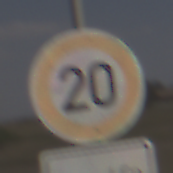
Verkehrszeichen: Geschwindigkeit20
Zusatzzeichen unten: ZeitangabenMitBeschraenkungAufWochentage8
Umgebung: Outdoor, Nature
Tageszeit: Midday
Wetter: PartlyCloudy
Licht: Natural
Jahreszeit: NotSpecified
Kontrast: HighContrast